Question: <URL>
<URL>
System Requirements:
> Windows 7 SP1 (x86 and x64)Windows 8 (x86 and x64)Windows 8.1 (x86 and x64)Windows Server 2008 R2 SP1 (x64)Windows Server 2012 (x64)Windows Server 2012 R2 (x64)
> Internet Explorer 10
> 1.6 GHz or faster processor1 GB of RAM (1.5 GB if running on a virtual machine)10 GB of available hard disk space5400 RPM hard disk driveDirectX 9-capable video card that runs at 1024 x 768 or higher display
resolution
Source: <URL>
I'm trying to install VS 2013 Ultimate on top of VS 2013 RC and the following error messages are preventing the installation.

> The form specified for the subject is not one supported or known by
the specified trust provider.
The failed components are:
> Microsoft Visual Studio 2013 VsGraphics HelperMicrosoft Visual C++ 2013 Core LibrariesMicrosoft Visual C++ 2013 x86 LibrariesMicrosoft Visual C++ 2013 x64 LibrariesMicrosoft Visual C++ 2013 ARM LibrariesMicrosoft Team Foundation Server 2013 Preview Object Model (x64)Microsoft Team Foundation Server 2013 Preview Object Model Language
Pack (x64) - ENUMicrosoft .NET Framework 4.5.1 Preview Multi-Targeting Pack (ENU)Microsoft .NET Framework 4.5.1 Preview Multi-Targeting Pack for
Windows Store Apps (ENU)Microsoft .NET Framework 4.5.1 Preview Multi-Targeting Pack Language
Pack - enu
This error means that Windows does not recognize the input file as something it is able to affix a digital signature on.
Using <URL> to disable Certificate Revocation List checking.
'''
setreg 3 FALSE
setreg 9 FALSE
'''
Reference: <URL>
I can try the workaround above to sort the problem, but i was in belief that VS 2013 RC can be easily updated?
> VS 2013 can be installed side by side with previous versions of Visual
Studio or, if you have a VS 2013 pre-release, it can be installed
straight over top of the pre-release.
Source: <URL>
I've tried using web installer or downloading ISO image again, with no success, as possible solutions in related sources.
1. http://connect.microsoft.com/VisualStudio/feedback/details/791407/visual-studio-2013-preview-installation-fails-on-windows-8-1-preview
2. http://social.msdn.microsoft.com/Forums/en-US/01d682c1-5f2b-450e-b902-e36f904c95bf/vs-express-2013-at-surface
3. http://social.msdn.microsoft.com/Forums/en-US/fe3d5411-b601-425e-bf44-8cf5cd00f7af/visual-studio-2013-setup-failed-when-installing-on-windows-81-preview?forum=vssetup
4. http://social.msdn.microsoft.com/Forums/vstudio/en-US/10cce939-b06e-4406-ab9a-36bbbddd342e/setup-failed-vs-2013-pro-beta-on-windows-81-pro-x64-beta-?prof=required
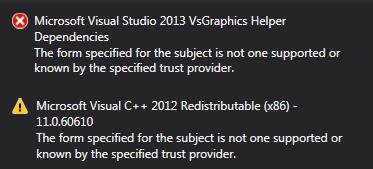
Answer: Go to <URL>
then choose

If you have already tried installing VS 2013 using ISO Installer before trying the Web Installer.